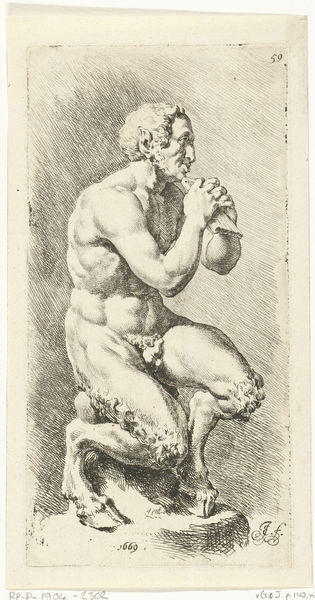
Titel: Zittende Pan met fluit
Künstler: Jan de Bisschop
Standort: Amsterdam
Institution: Rijksmuseum
Schlagwörter: akt, mann, finger, skizze, musik, hufe, grafik, muskeln, plastik, flöte, pan, hörner, sitzender, bock